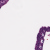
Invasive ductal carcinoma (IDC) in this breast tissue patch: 0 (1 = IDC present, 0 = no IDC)